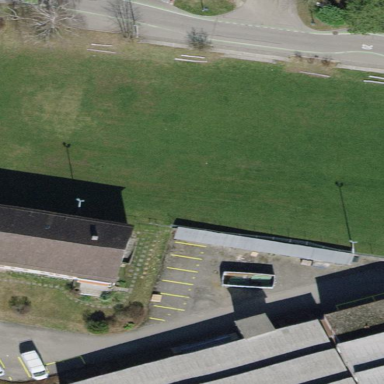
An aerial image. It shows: Soccer pitch with grass surface for leisure and sports.